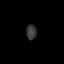
Tissue: lung
Cell type: Epithelial cells
Senescence score: 0.1957
Nuclear area (px): 149
Mean DAPI intensity: 56.282